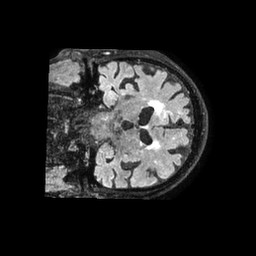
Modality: FLAIR
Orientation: coronal
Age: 80
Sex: male
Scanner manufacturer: philips
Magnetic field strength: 3 T
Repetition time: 4.8 s
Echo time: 0.34 s